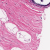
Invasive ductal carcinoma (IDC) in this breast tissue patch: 0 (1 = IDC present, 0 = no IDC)